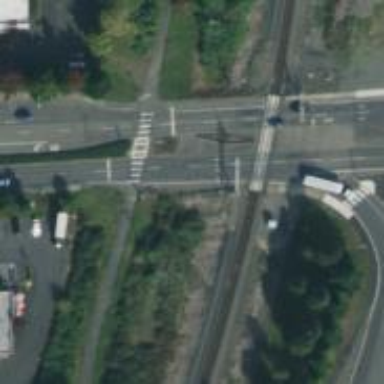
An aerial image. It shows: Cycleway with asphalt surface. There is crossing with island on the cycleway.